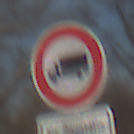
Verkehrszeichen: VerbotFuerKraftfahrzeugeUeberDreiKommaFuenfTonnen
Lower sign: SonstigeFahrzeugePersonengruppenFrei2
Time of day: MorningAfternoon
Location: Outdoor (Nature)
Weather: PartlyCloudy
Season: NotSpecified
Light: Natural